Question: So I had a request by a client and I was wondering if there was anything like this available.
Essentially there is a form called Order.
When this form is loaded the user would type in all necessary information pertaining to this order and submit it to the database for tracking and past due status, payments, check numbers related to order, etc.
He mentions that he runs into several instances where they contract for several shipments of the same product to the same customer and may need the information entered in the first order replicated for 10 different orders.
Is there some way I can save and copy the contents they enter into the form so that it can be reloaded when they want to enter it again?
Of course the date information would need to be editable before they submit again.
But how could I implement that functionality? Is VB capable of "listening" to the forms contents and copy paste it back into the same fields/values accordingly?
I'm not too familiar with VB, so any help in this arena would be greatly appreciated.
Attached is the picture of the form he uses to input records. I think the approach for me would be to add a couple buttons on the side under the Add New Order button.
Perhaps the first one can grab the record data, and the second can perhaps map the values back

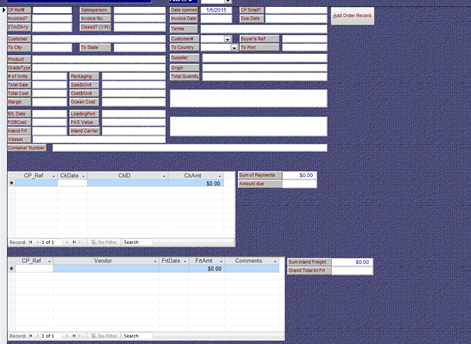
Answer: So finally I've understood what you want, and , there's a way to pull that out.
In your comment you said you want to retreive the last created record, and you even post the query you could use to retreive it. So let's use that query to pull your values and put them in your form.
Let's say you have a command button [cmd_fill_default]. In its 'onClick' event you should write something like this:
'''
sub cmd_fill_default_onClick()
dim db as DAO.Database, rs as DAO.RecordSet
dim strSQL as String
Set db = currentdb() ' Connect to your current database
' Retrieve the last record
strSQL = "select top 1 a.* from your_table as a order by [CP_Ref] desc"
set rs = db.openRecordset(strSQL, dbOpenDynaset, dbReadOnly)
' Move to the first (and only) row in the record set
rs.moveFirst
' Now, you must fill each control (text box, combo box, check box, etcetera)
' with the retrieved values.
' I don't know how your controls are called, but it would be something
' like this:
txt_something.value = rs![something]
txt_another_thing.value = rs![another_thing]
' and so on
' Once you're done, remember to close everything
rs.close
db.close
end sub
'''
Now your controls will be filled with data, and they will be editable.
Hope this helps